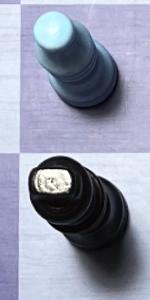
Label: King_Black